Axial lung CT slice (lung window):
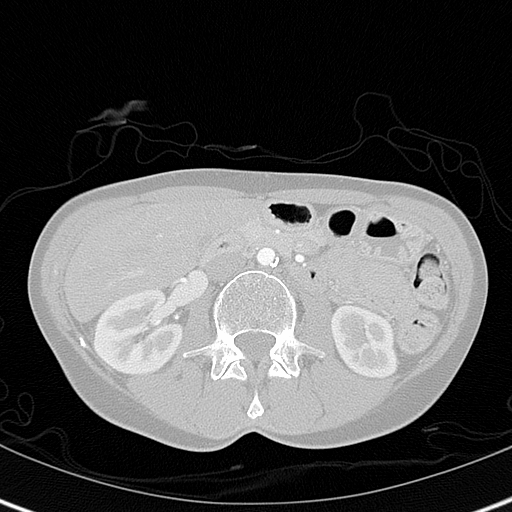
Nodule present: no